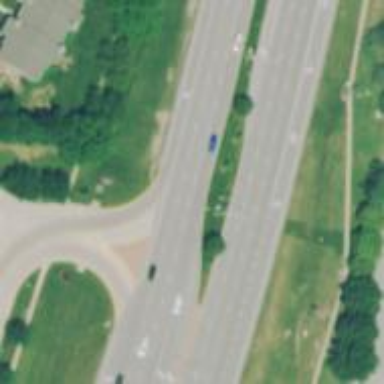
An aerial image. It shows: Primary link highway.